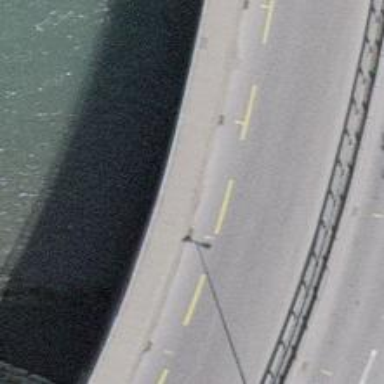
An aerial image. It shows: Asphalt footway that serves as sidewalk on bridge.